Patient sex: M
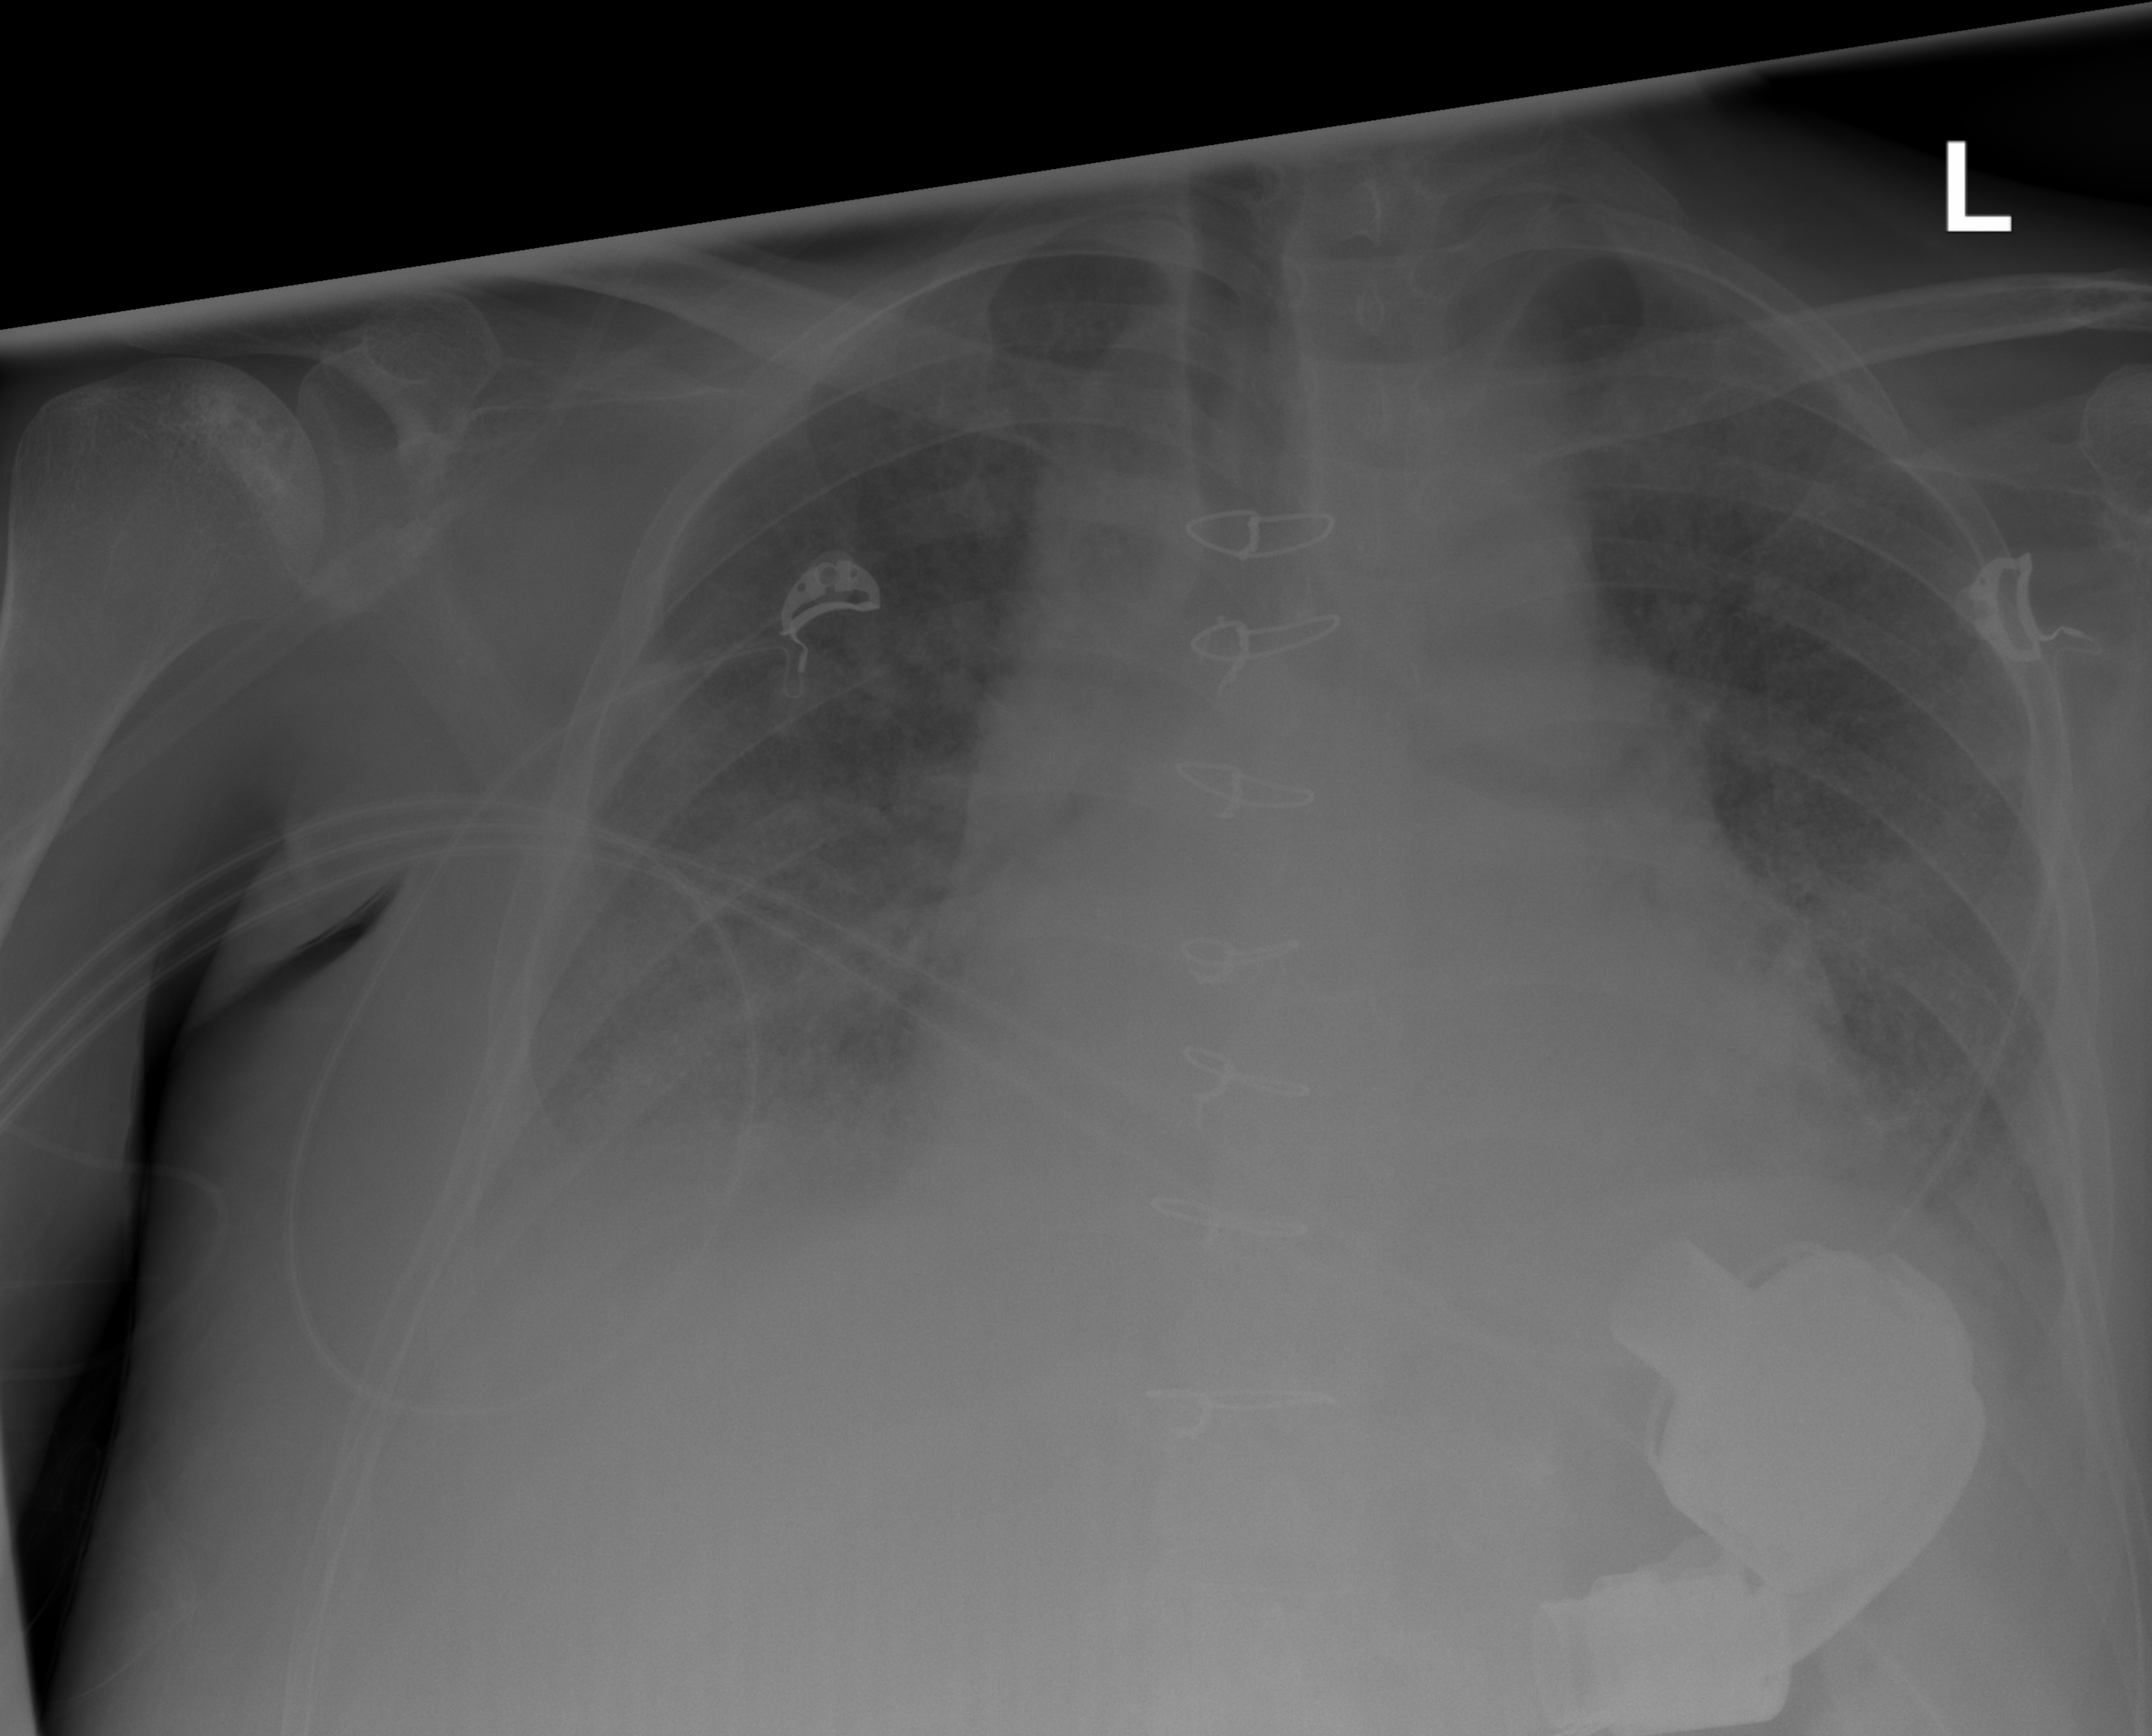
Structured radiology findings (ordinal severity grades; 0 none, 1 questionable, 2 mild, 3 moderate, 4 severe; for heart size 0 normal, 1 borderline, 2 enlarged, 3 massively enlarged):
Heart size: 3
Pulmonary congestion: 2
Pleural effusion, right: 2
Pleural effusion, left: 2
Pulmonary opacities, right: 2
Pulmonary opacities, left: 0
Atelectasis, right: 2
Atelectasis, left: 2